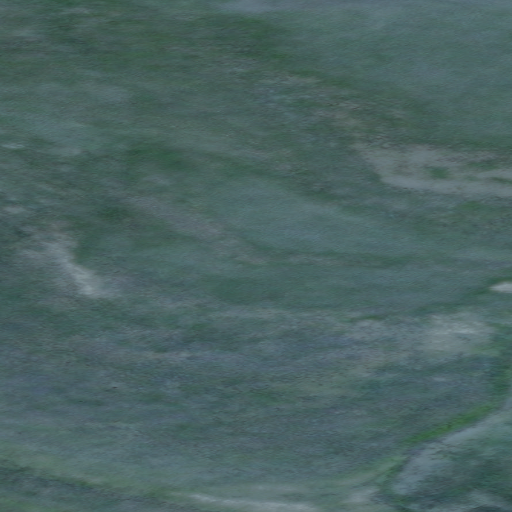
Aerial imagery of mountain in Alaska named Outpost Mountain containing only unknown